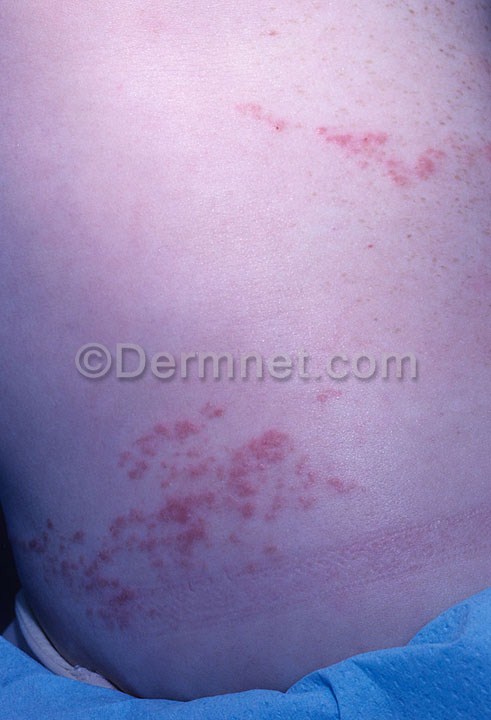
Disease: Seborrheic Keratoses and other Benign Tumors